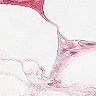
Metastatic tissue present: no